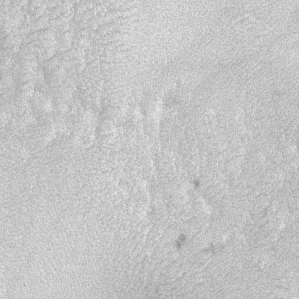
Label: frost